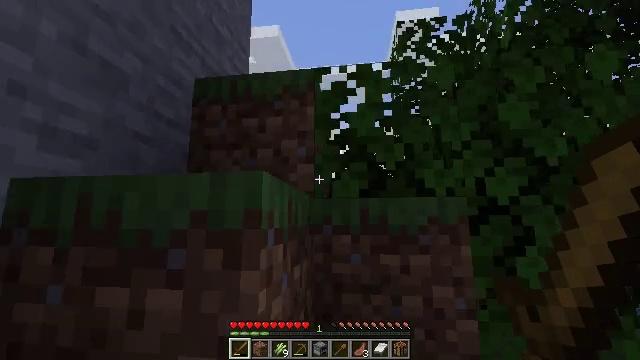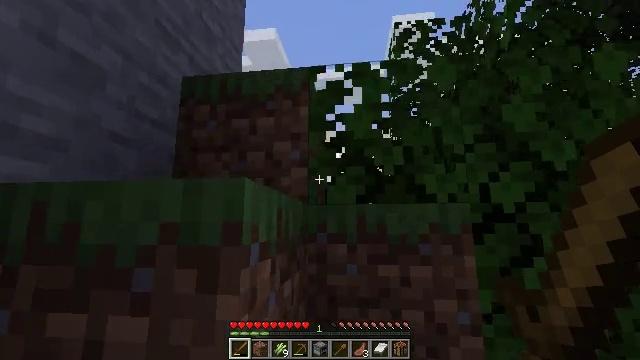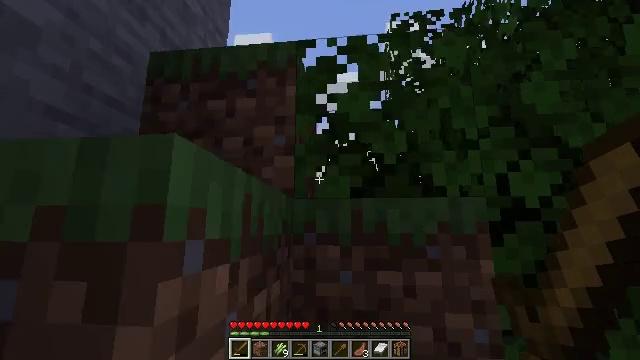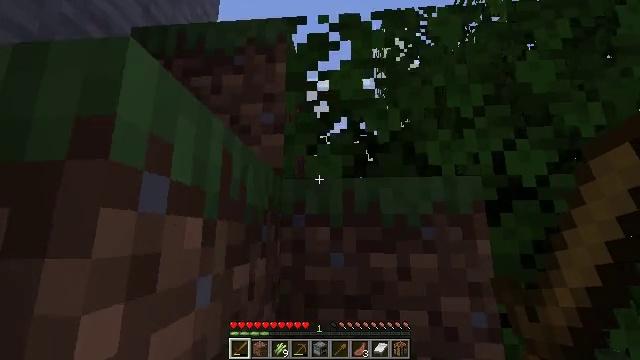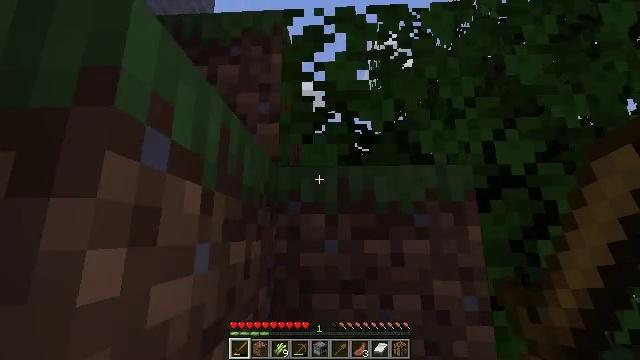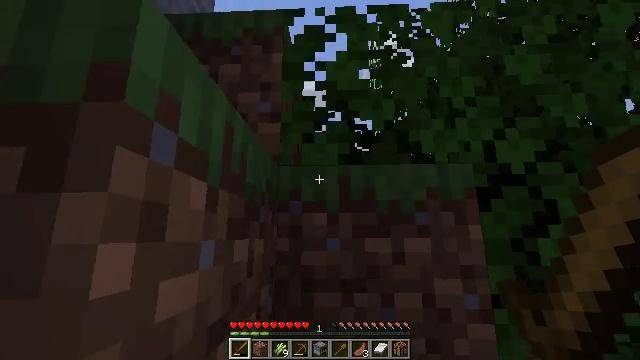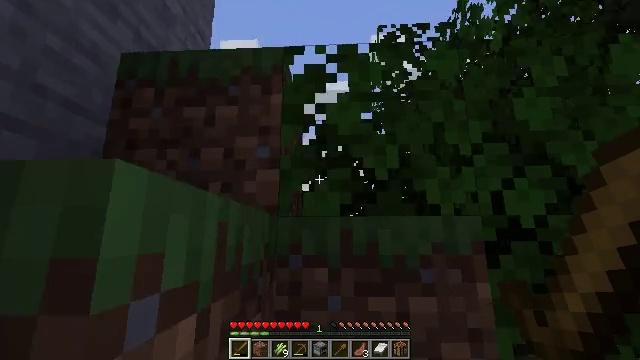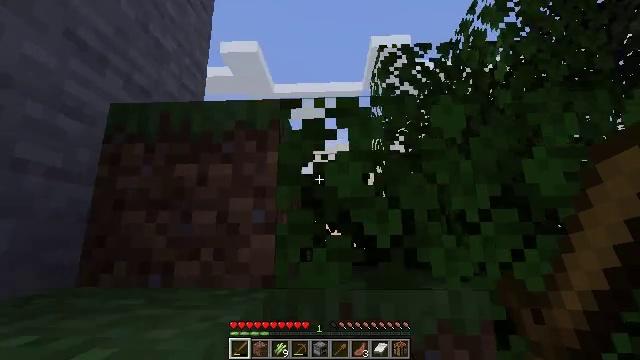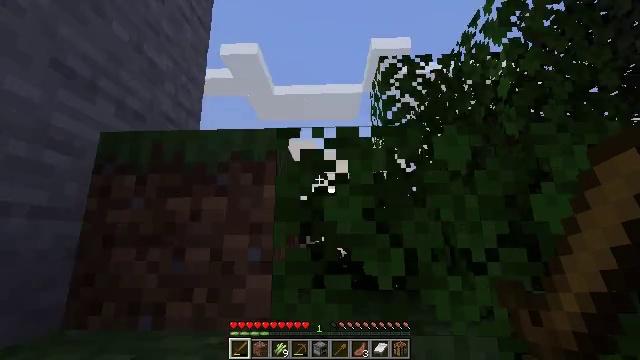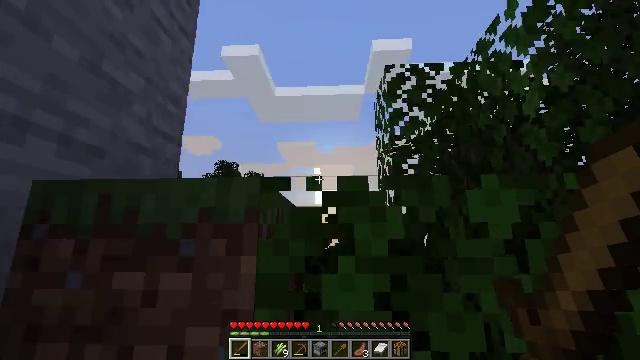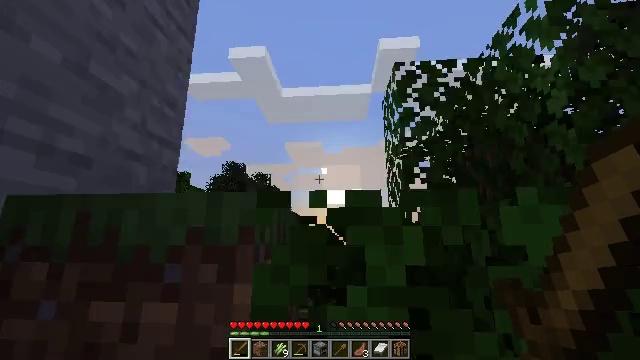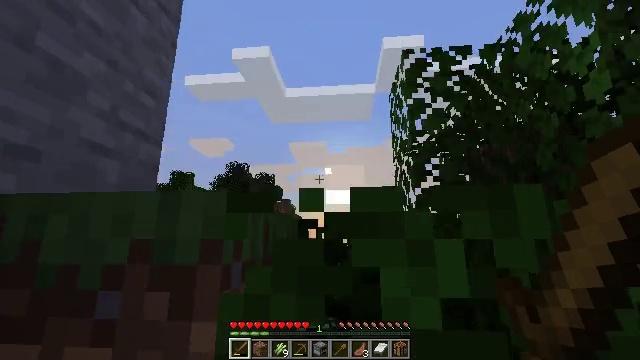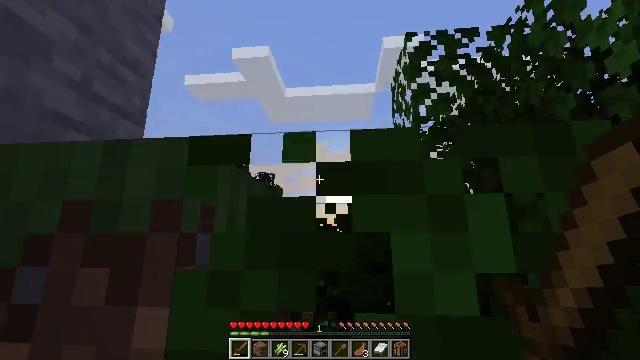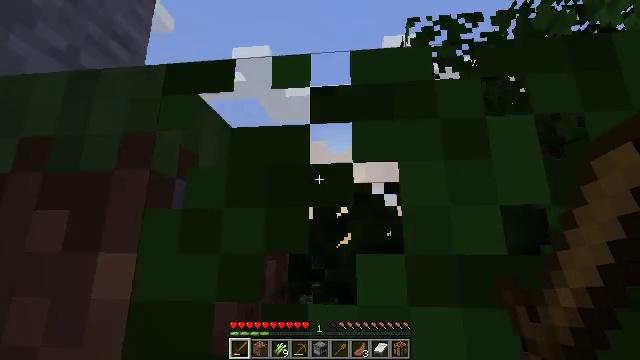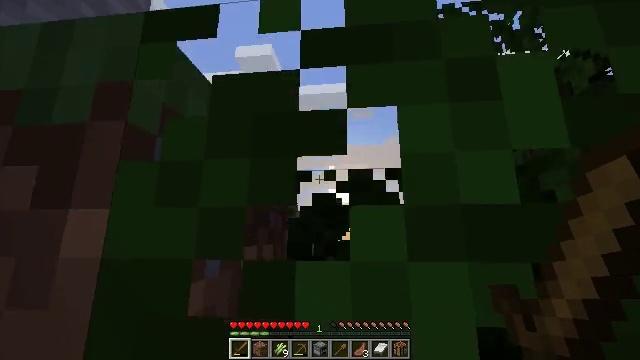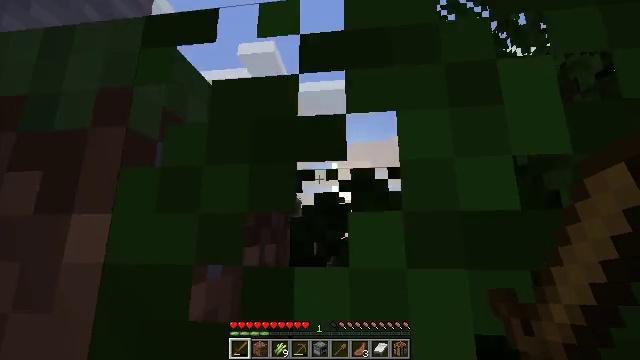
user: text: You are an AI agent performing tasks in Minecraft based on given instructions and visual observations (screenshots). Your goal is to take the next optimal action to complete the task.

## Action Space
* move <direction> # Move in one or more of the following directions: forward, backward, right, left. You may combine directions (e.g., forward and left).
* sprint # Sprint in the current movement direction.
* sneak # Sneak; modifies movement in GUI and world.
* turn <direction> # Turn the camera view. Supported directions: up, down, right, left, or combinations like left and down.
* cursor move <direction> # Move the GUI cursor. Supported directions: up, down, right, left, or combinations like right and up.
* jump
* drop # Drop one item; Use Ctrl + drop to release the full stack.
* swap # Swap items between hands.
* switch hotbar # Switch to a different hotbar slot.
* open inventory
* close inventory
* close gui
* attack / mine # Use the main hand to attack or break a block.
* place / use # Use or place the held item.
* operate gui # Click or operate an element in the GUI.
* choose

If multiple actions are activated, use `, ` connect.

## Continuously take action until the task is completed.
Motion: motion action
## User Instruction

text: Gather coal ore with a pickaxe.
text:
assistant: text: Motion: move forward, sprint, jump
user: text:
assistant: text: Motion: move forward, sprint, turn right and up, jump
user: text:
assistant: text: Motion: move forward, sprint, turn right, jump
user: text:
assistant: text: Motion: move forward, sprint, turn right, jump
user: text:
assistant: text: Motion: move forward, sprint, jump
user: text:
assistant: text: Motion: move forward, sprint, jump
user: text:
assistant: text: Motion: move forward, sprint, jump
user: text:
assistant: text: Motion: move forward, sprint, jump
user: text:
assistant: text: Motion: move forward, sprint, jump
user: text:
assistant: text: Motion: move forward, sprint, turn left, jump
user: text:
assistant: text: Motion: move forward, sprint, jump
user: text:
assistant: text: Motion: move forward, sprint, jump
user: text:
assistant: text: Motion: move forward, sprint, jump
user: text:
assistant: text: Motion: move forward, sprint, jump
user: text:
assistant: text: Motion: move forward, sprint, jump
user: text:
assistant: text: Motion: move forward, sprint, turn left, jump
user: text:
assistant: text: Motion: move forward, sprint, turn left and down, jump
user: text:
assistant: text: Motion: move forward, sprint, turn left, jump
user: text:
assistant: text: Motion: move forward, sprint, turn left, jump
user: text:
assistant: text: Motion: move forward, sprint, turn left, jump
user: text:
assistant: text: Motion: move forward, sprint, turn left, jump
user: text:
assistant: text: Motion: move forward, sprint, turn left, jump
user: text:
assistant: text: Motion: move forward, sprint, turn left, jump
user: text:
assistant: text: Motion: move forward, sprint, turn left, jump
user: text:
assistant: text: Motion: move forward, sprint, turn left, jump
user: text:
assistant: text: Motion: move forward, sprint, jump
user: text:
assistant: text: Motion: move forward, sprint, jump
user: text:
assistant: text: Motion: move forward, sprint, jump
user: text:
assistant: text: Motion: move forward, sprint, jump
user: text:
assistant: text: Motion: move forward, sprint, turn right, jump